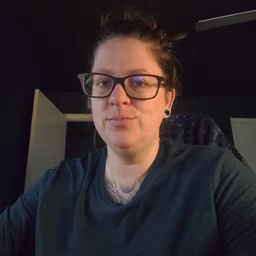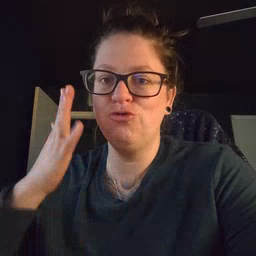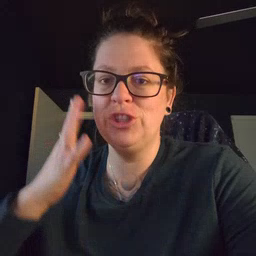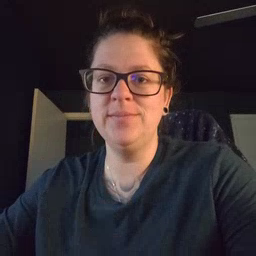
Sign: tree